Question: '''
enum ClassType
{
BASE,
A,
B
}
class BaseClass
{
ClassType CT;
//some fields
}
class AClass : BaseClass
{
//some fields
}
class BClass : BaseClass
{
//some fields
}
class Holder
{
public List<BaseClass> list { get; set; }
}
'''
Then I have a collection 'List<BaseClass> list;'
If I load Holder's instance as PropertyGrid.SelectedObject, I will be able to add, edit and remove elements in collection, but I could add ONLY BaseClass and what I want is the choice of what class to add in the list.
Is this possible without making my own collection editor?
Need something like that for ContextMenuStrip.Items editor, but I don't know how it's made.

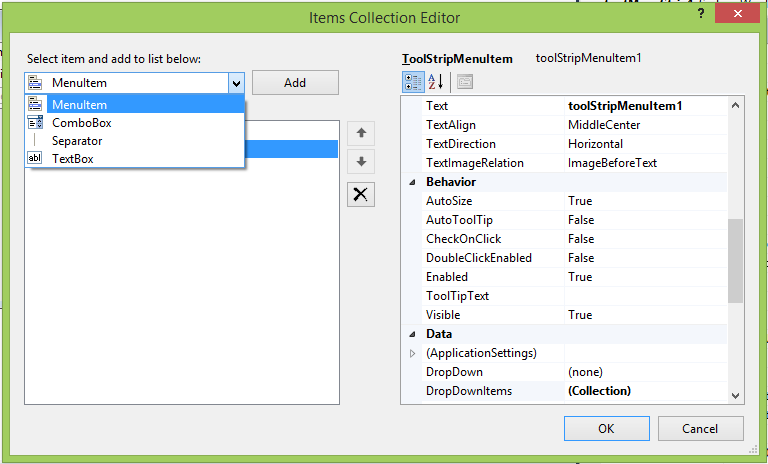
Answer: You might want to try inheriting from it and overriding the NewItemTypes property:
<URL>
You will need to add an EditorAttribute to your collection type to specify your inherited editor.